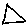
Label: triangle